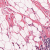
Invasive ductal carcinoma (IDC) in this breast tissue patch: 0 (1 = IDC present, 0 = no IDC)